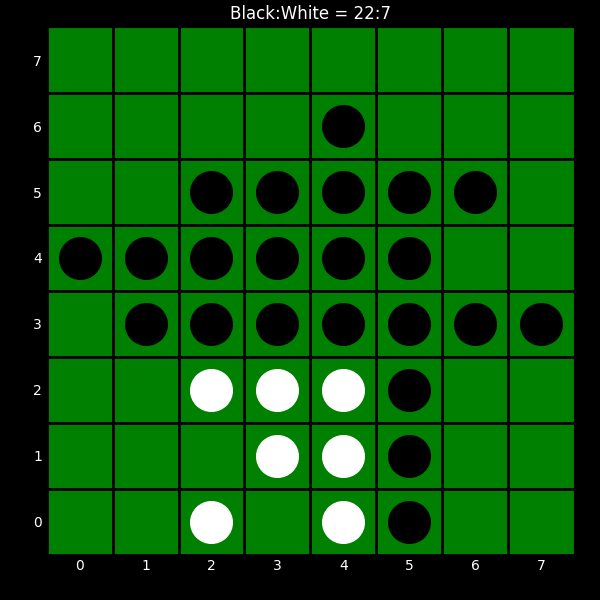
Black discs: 22
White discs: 7